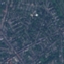
Label: Residential